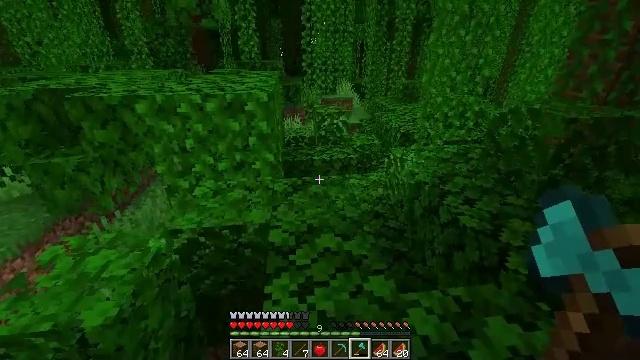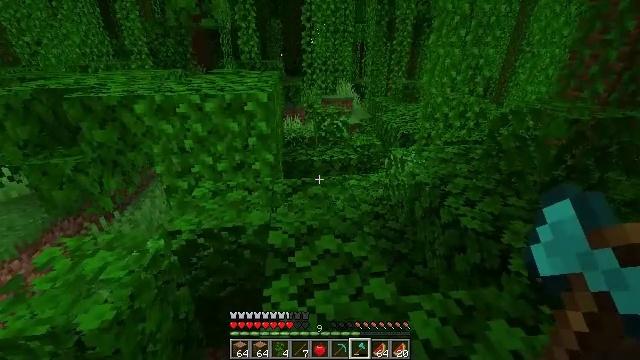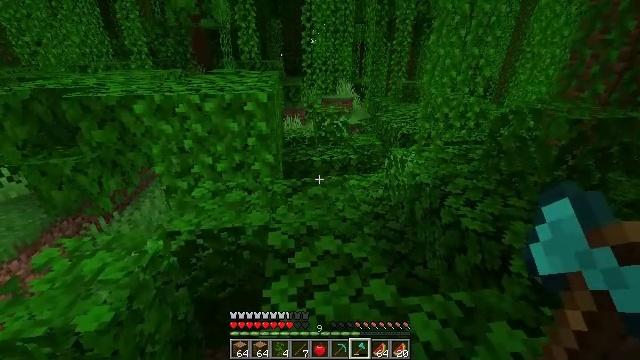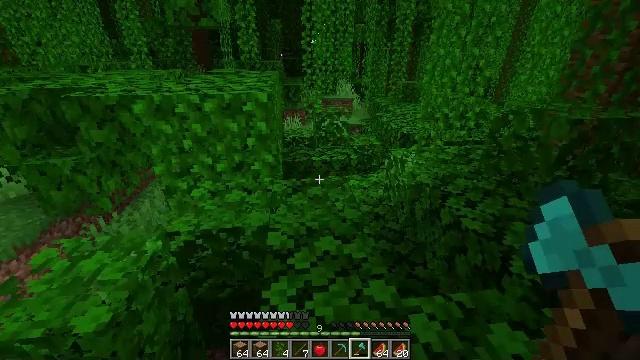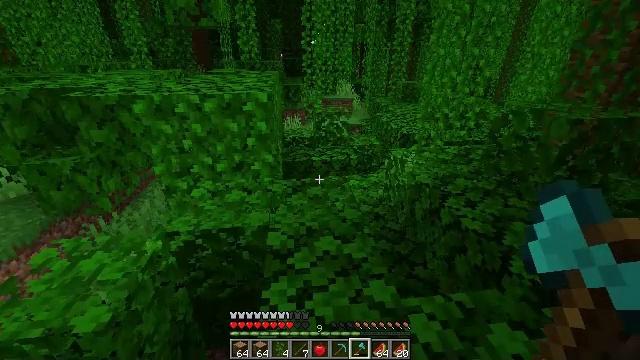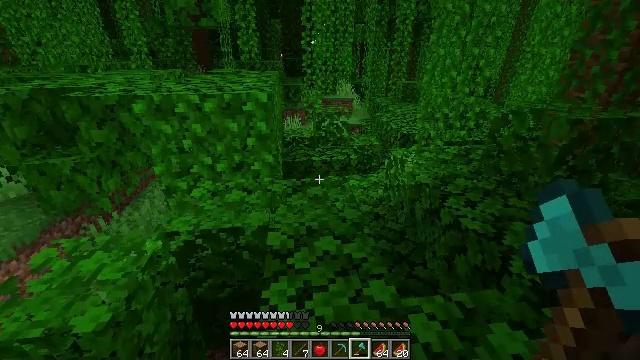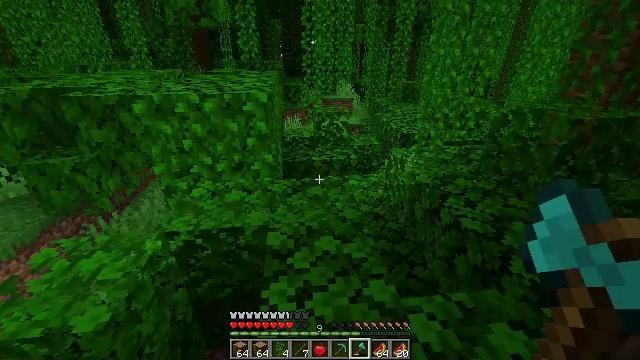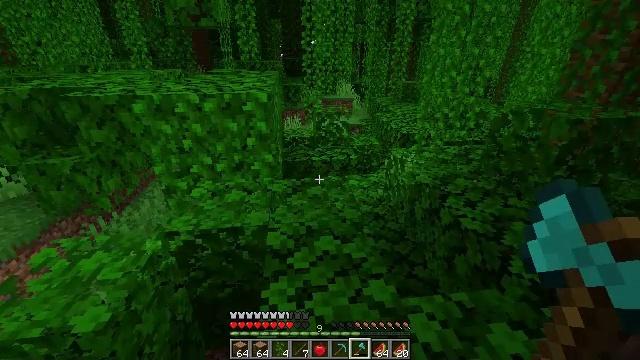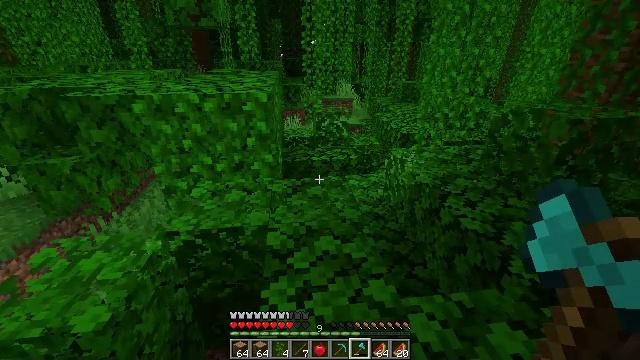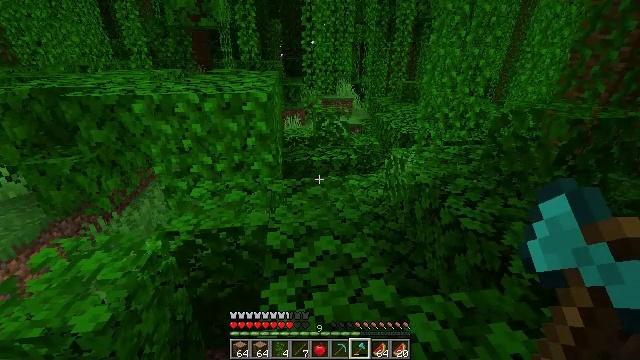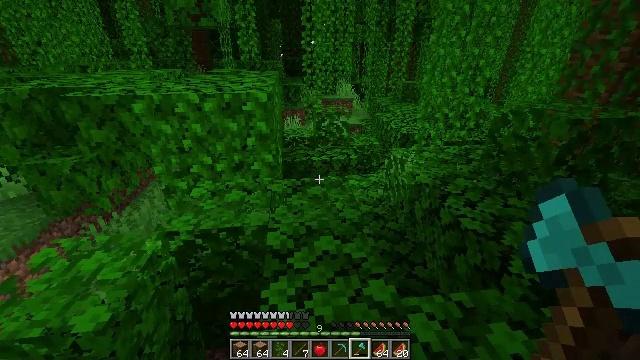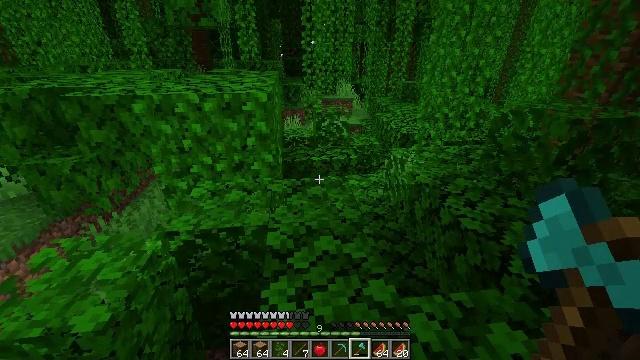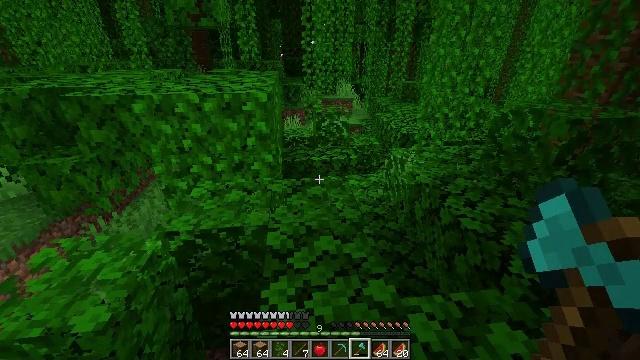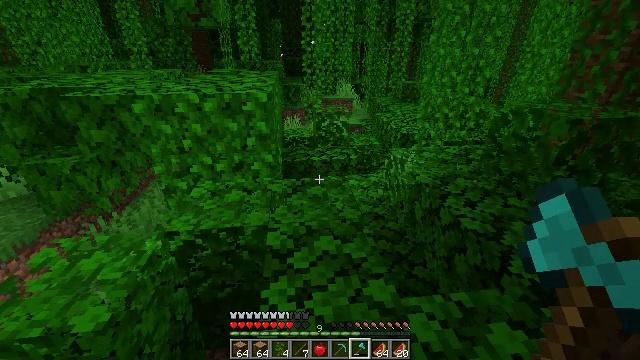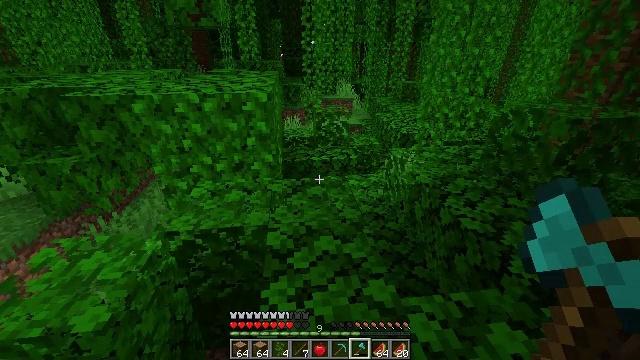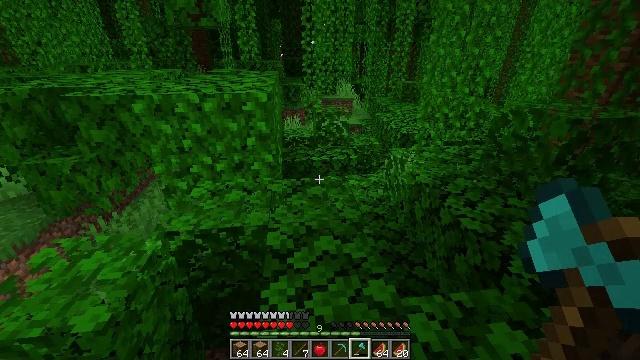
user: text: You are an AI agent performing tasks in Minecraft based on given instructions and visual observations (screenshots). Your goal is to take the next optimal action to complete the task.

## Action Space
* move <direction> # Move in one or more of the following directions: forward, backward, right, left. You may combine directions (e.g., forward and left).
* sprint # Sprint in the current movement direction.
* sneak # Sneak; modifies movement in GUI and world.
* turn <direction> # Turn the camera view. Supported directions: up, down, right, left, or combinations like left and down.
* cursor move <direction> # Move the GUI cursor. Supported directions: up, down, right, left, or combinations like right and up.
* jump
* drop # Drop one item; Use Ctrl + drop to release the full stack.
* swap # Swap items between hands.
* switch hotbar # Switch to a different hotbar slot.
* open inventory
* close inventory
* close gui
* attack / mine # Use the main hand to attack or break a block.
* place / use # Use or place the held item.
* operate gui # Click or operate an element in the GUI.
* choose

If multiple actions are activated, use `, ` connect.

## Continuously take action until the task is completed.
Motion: motion action
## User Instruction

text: Break the bamboo stalk.
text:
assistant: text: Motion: no_op
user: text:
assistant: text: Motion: no_op
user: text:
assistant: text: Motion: no_op
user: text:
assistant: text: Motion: no_op
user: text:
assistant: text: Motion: no_op
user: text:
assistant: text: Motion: no_op
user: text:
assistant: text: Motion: no_op
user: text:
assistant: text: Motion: no_op
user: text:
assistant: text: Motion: no_op
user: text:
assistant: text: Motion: no_op
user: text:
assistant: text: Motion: no_op
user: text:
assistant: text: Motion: no_op
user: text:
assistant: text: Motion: no_op
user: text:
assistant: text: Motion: no_op
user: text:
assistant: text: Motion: no_op
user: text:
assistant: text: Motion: no_op
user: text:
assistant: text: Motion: no_op
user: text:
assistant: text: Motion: no_op
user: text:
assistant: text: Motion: no_op
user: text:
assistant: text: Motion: no_op
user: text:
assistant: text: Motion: no_op
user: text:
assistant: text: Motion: no_op
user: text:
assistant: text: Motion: no_op
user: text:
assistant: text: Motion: no_op
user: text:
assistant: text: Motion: no_op
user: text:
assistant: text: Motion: no_op
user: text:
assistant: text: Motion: no_op
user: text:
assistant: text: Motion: no_op
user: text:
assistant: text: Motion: no_op
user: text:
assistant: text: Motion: no_op